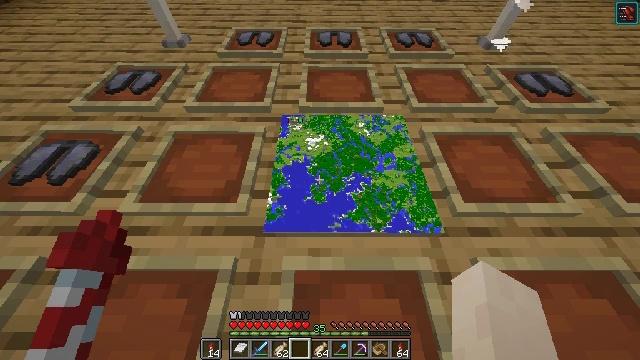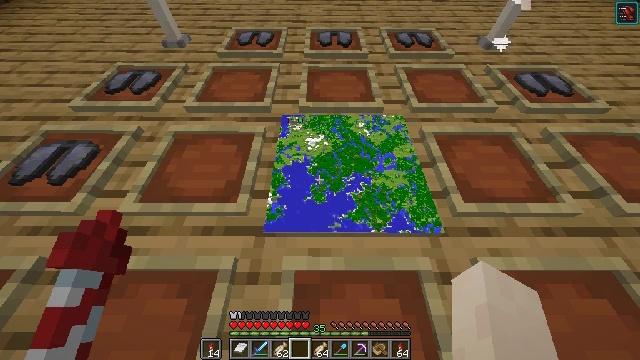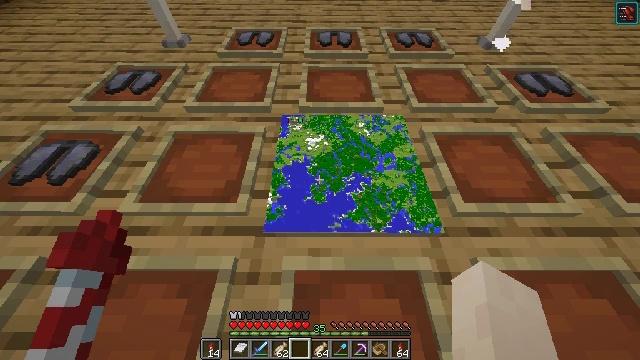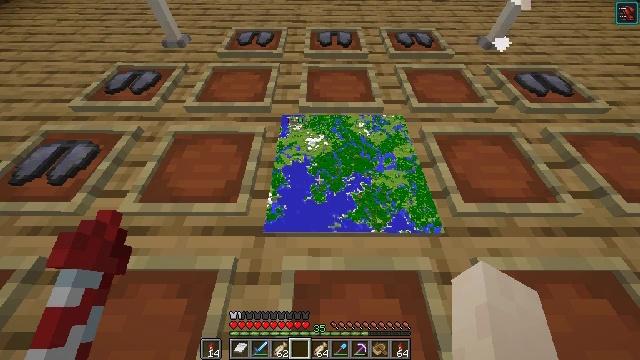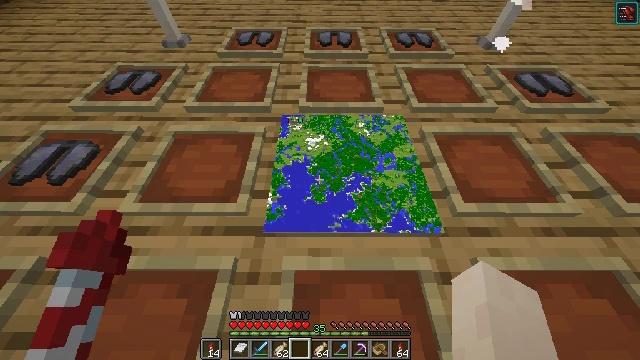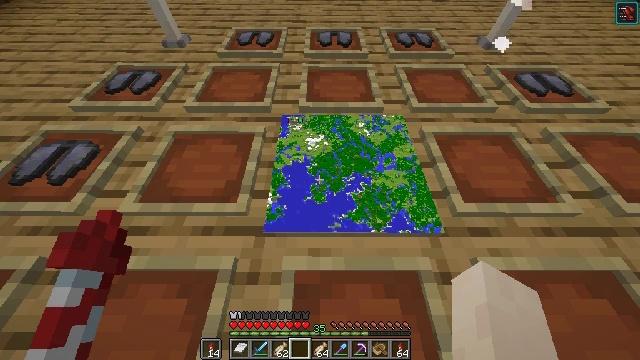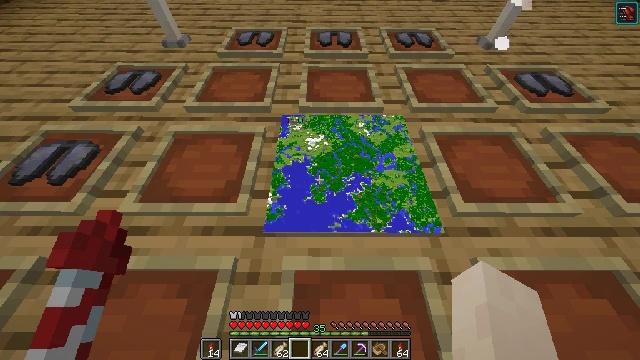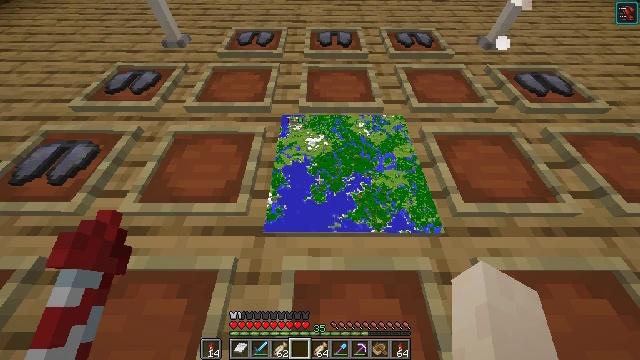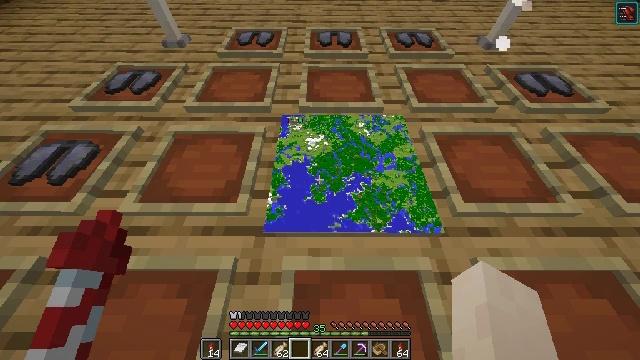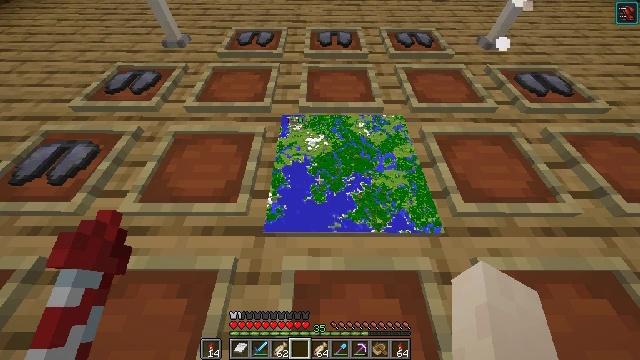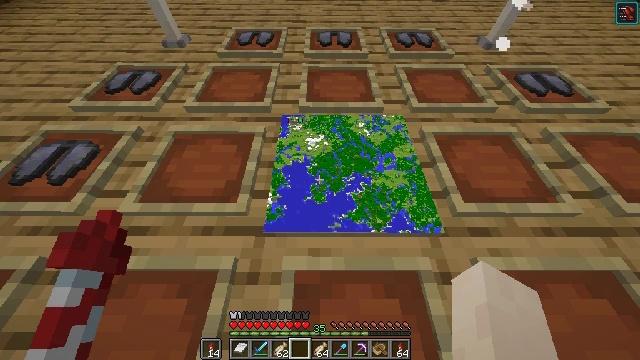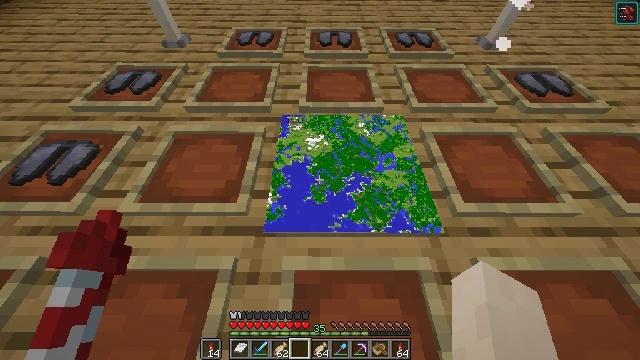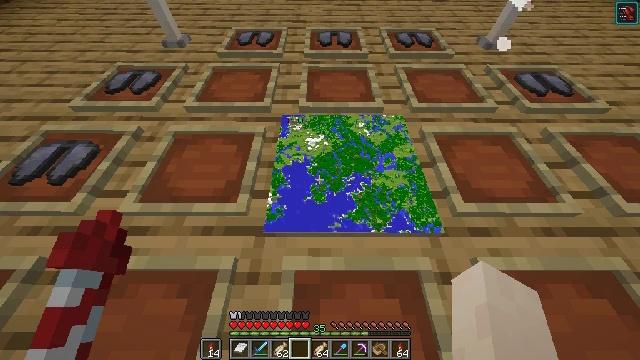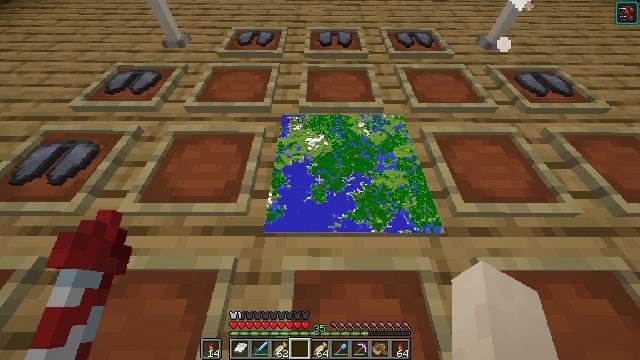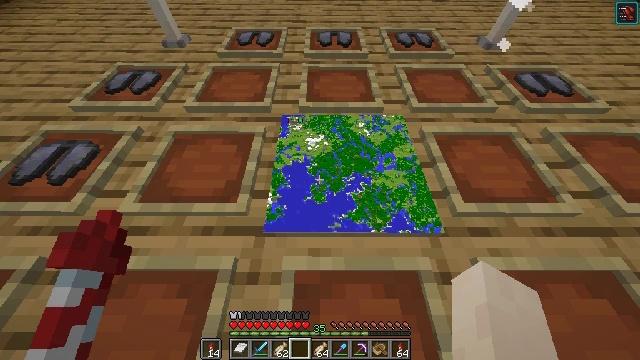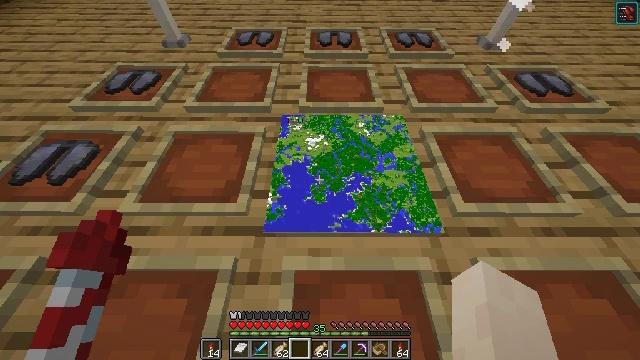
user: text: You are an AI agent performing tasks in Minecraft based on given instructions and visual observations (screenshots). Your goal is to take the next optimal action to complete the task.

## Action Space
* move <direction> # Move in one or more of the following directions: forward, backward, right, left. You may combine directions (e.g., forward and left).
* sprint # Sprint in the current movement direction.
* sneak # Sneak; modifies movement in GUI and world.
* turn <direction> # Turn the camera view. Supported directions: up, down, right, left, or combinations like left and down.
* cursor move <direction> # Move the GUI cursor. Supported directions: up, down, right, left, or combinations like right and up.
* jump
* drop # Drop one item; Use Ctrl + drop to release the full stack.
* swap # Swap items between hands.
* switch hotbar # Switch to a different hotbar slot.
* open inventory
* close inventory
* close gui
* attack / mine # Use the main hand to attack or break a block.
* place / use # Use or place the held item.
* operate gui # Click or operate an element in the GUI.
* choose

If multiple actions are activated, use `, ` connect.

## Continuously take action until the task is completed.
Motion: motion action
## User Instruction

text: Combine paper and a compass on a crafting table to craft a map.
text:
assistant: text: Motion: no_op
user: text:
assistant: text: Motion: no_op
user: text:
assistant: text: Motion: no_op
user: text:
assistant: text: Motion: no_op
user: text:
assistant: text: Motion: no_op
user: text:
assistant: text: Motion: no_op
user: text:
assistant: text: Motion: no_op
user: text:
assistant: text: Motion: no_op
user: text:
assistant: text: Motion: no_op
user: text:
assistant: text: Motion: no_op
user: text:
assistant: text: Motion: no_op
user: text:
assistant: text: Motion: no_op
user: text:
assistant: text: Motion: no_op
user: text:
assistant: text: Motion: no_op
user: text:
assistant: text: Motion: no_op
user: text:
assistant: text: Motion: no_op
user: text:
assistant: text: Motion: no_op
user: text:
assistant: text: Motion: no_op
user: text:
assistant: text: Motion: no_op
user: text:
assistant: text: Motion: no_op
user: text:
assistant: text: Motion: no_op
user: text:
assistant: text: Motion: no_op
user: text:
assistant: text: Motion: no_op
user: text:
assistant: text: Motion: no_op
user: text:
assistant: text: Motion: no_op
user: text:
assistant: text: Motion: no_op
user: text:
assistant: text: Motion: no_op
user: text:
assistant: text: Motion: no_op
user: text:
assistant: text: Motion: no_op
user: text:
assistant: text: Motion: no_op